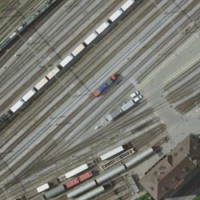
EUNIS habitat code: 57
Species observed at this site:
Leptoglossus occidentalis
Erigeron canadensis